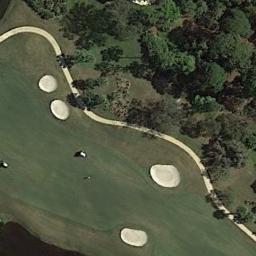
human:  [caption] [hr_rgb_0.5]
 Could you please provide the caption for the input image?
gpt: The golf course has a fairway, Some barrier trees and sandpits and a road goes through the golf course .

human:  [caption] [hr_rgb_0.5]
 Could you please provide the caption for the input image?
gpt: The picture shows a road with a nearly 180-degree turn .

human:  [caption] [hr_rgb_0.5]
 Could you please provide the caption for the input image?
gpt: There are lots of trees beside the golf course .

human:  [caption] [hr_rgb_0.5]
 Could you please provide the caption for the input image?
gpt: There are several bunkers and a path on a large green lawn on the golf course and many trees .

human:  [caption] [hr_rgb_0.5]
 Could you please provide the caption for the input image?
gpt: There are four bunkers and a tree on the golf course .